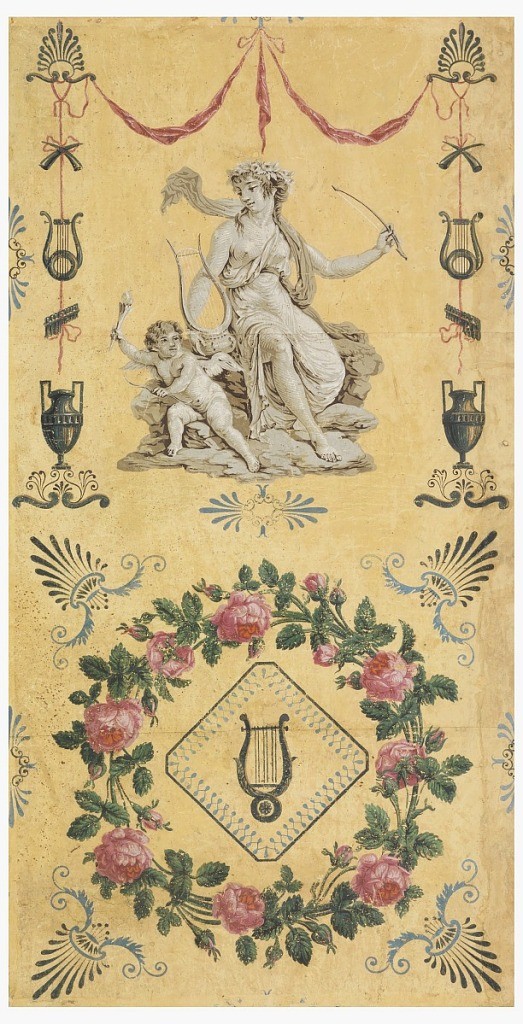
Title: Sidewall
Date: ca. 1800
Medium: Block printed on handmade paper
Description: Two vertical rectangles of joined sheets of paper, with one similar and one identical unit of decoration. In the bottom half of each, a pink and green rose wreath, enclosing a diagonally set square in which is a lyre; a palmette at each corner, outside the wreath. In the upper half, a Pompeian framework composed of urns, hanging musical instruments and drapery swags, enclosing grisaille figure groups: a) woman with lyre, attended by putto; b) woman putting a wreath upon a bust of Voltaire, attended by a putto.